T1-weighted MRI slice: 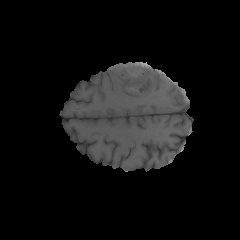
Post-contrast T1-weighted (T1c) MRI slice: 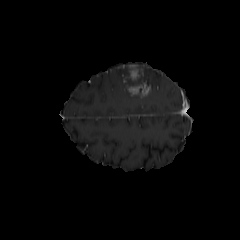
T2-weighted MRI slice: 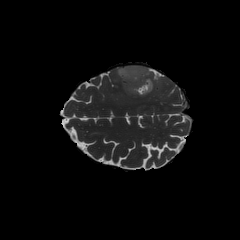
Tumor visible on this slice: yes